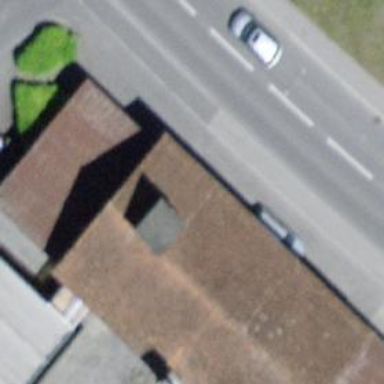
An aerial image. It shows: Post box.